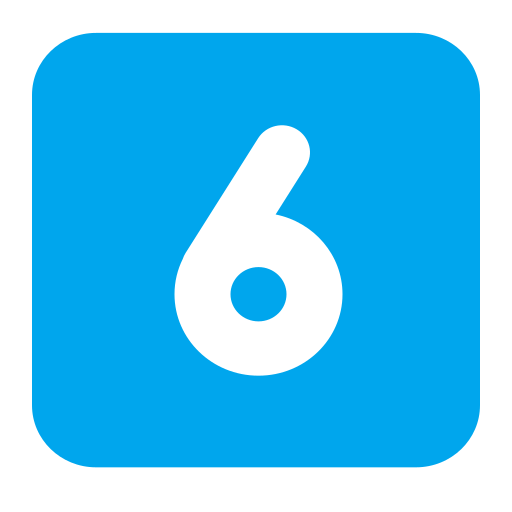
keycap 6 flat